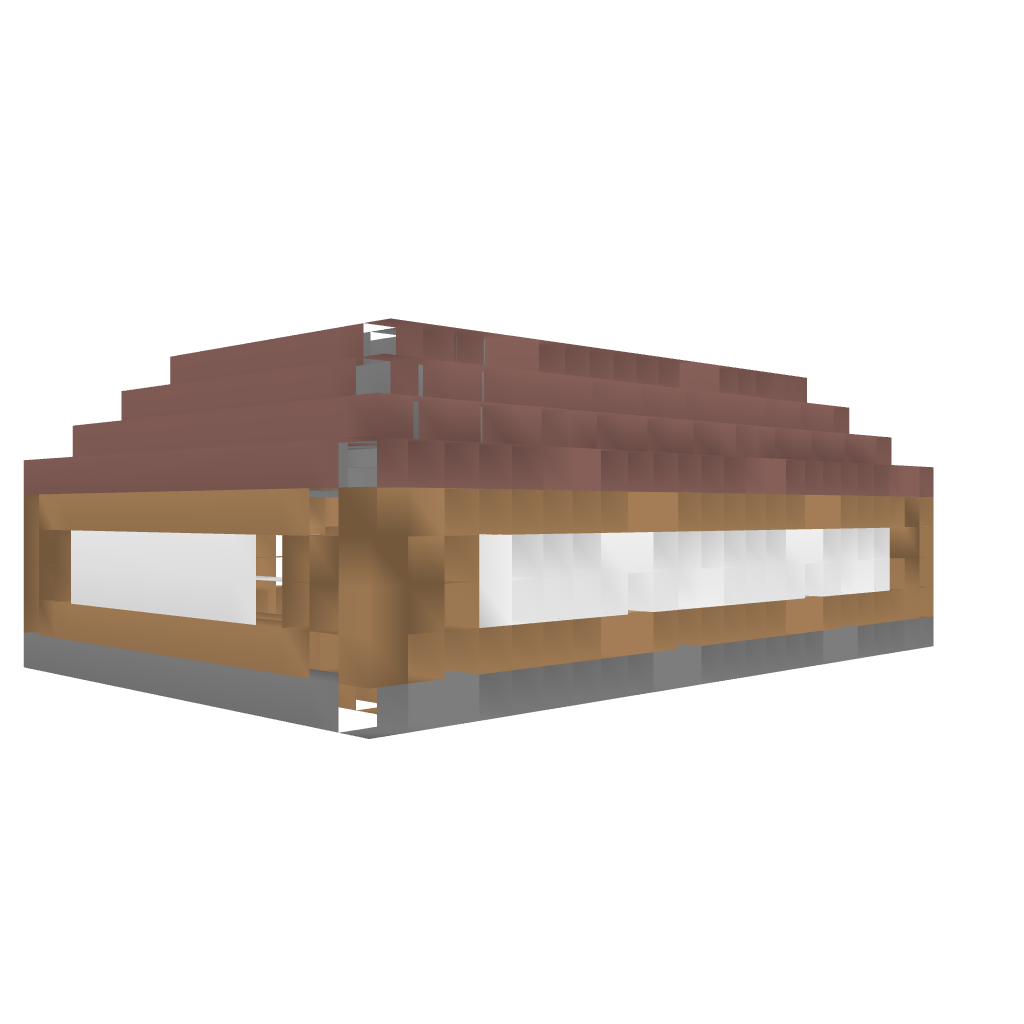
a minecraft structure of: Card Table (Primitive but Functional) bad low quality